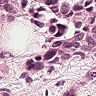
Metastatic tissue present: yes